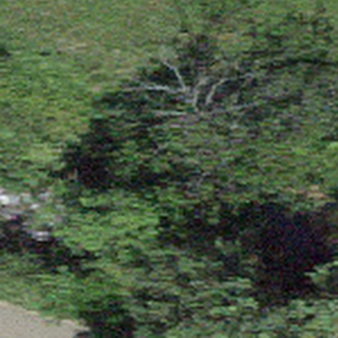
Label: other